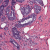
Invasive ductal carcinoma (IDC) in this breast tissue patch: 1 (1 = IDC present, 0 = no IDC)